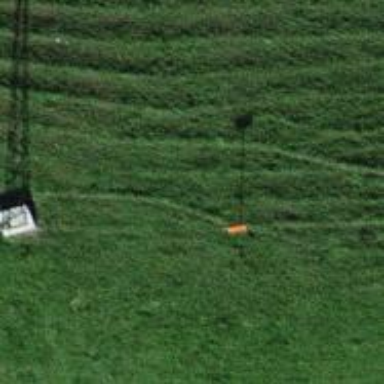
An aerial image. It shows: Pole supporting roof covering pipeline marker.